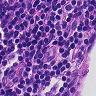
Metastatic tissue present: no